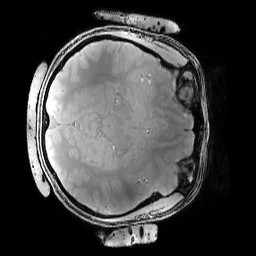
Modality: PDw
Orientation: axial
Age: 25
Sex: female
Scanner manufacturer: siemens
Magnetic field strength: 6.98 T
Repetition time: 1.38 s
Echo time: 0.00242 s